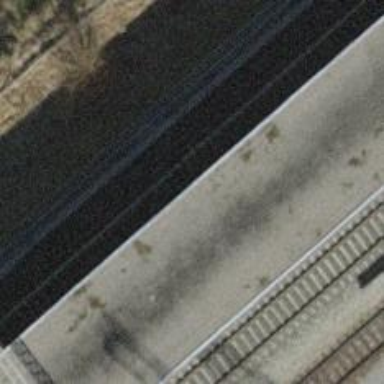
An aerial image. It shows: Tunnel footway.